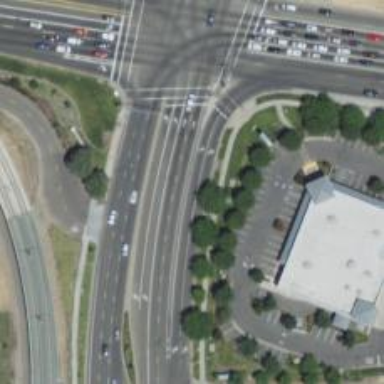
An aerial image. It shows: Secondary link road.